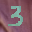
Label: 3